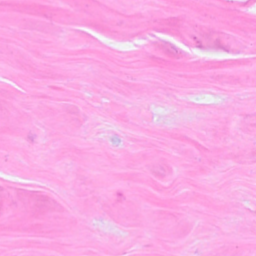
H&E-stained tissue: Breast